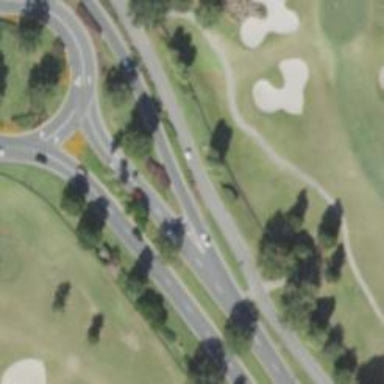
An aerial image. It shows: Golf cartpath that is also road path.